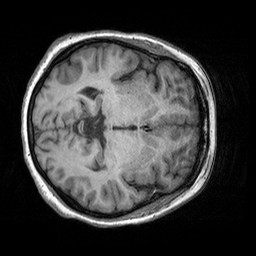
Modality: T1w
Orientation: axial
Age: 25
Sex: female
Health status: healthy
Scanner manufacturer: siemens
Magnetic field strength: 3 T
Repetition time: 2.3 s
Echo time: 0.00303 s